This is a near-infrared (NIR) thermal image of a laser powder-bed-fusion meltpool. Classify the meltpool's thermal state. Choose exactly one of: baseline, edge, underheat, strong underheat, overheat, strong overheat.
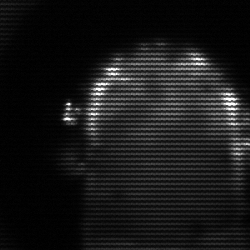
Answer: baseline